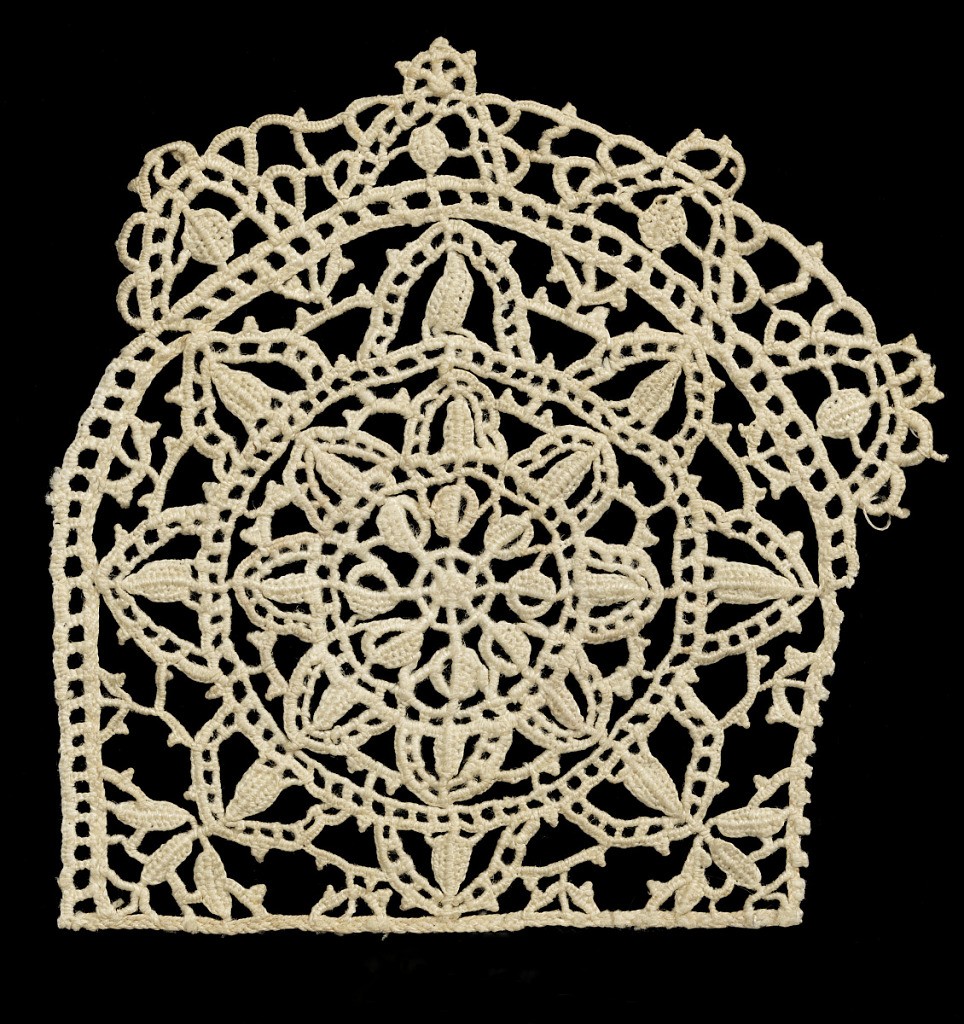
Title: Edging
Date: early 17th century
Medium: linen Technique: needle lace, reticella style
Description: Edging of four scallops with wheel design.